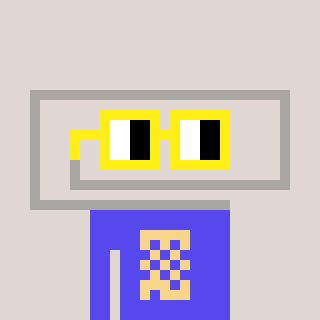
a pixel art character with square yellow glasses, a paperclip-shaped head and a computerblue-colored body on a warm background